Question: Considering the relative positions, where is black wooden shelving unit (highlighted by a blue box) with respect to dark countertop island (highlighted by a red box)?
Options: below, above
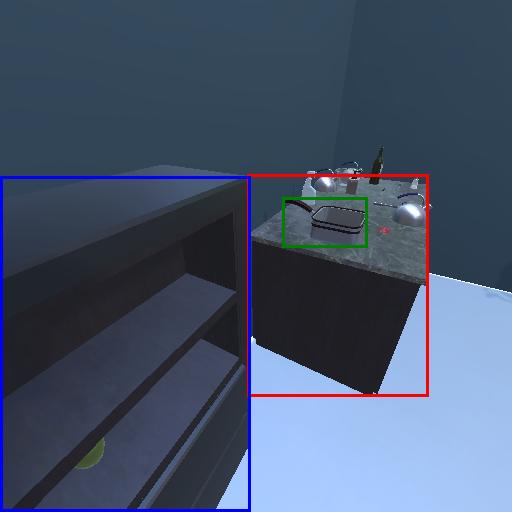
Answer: below